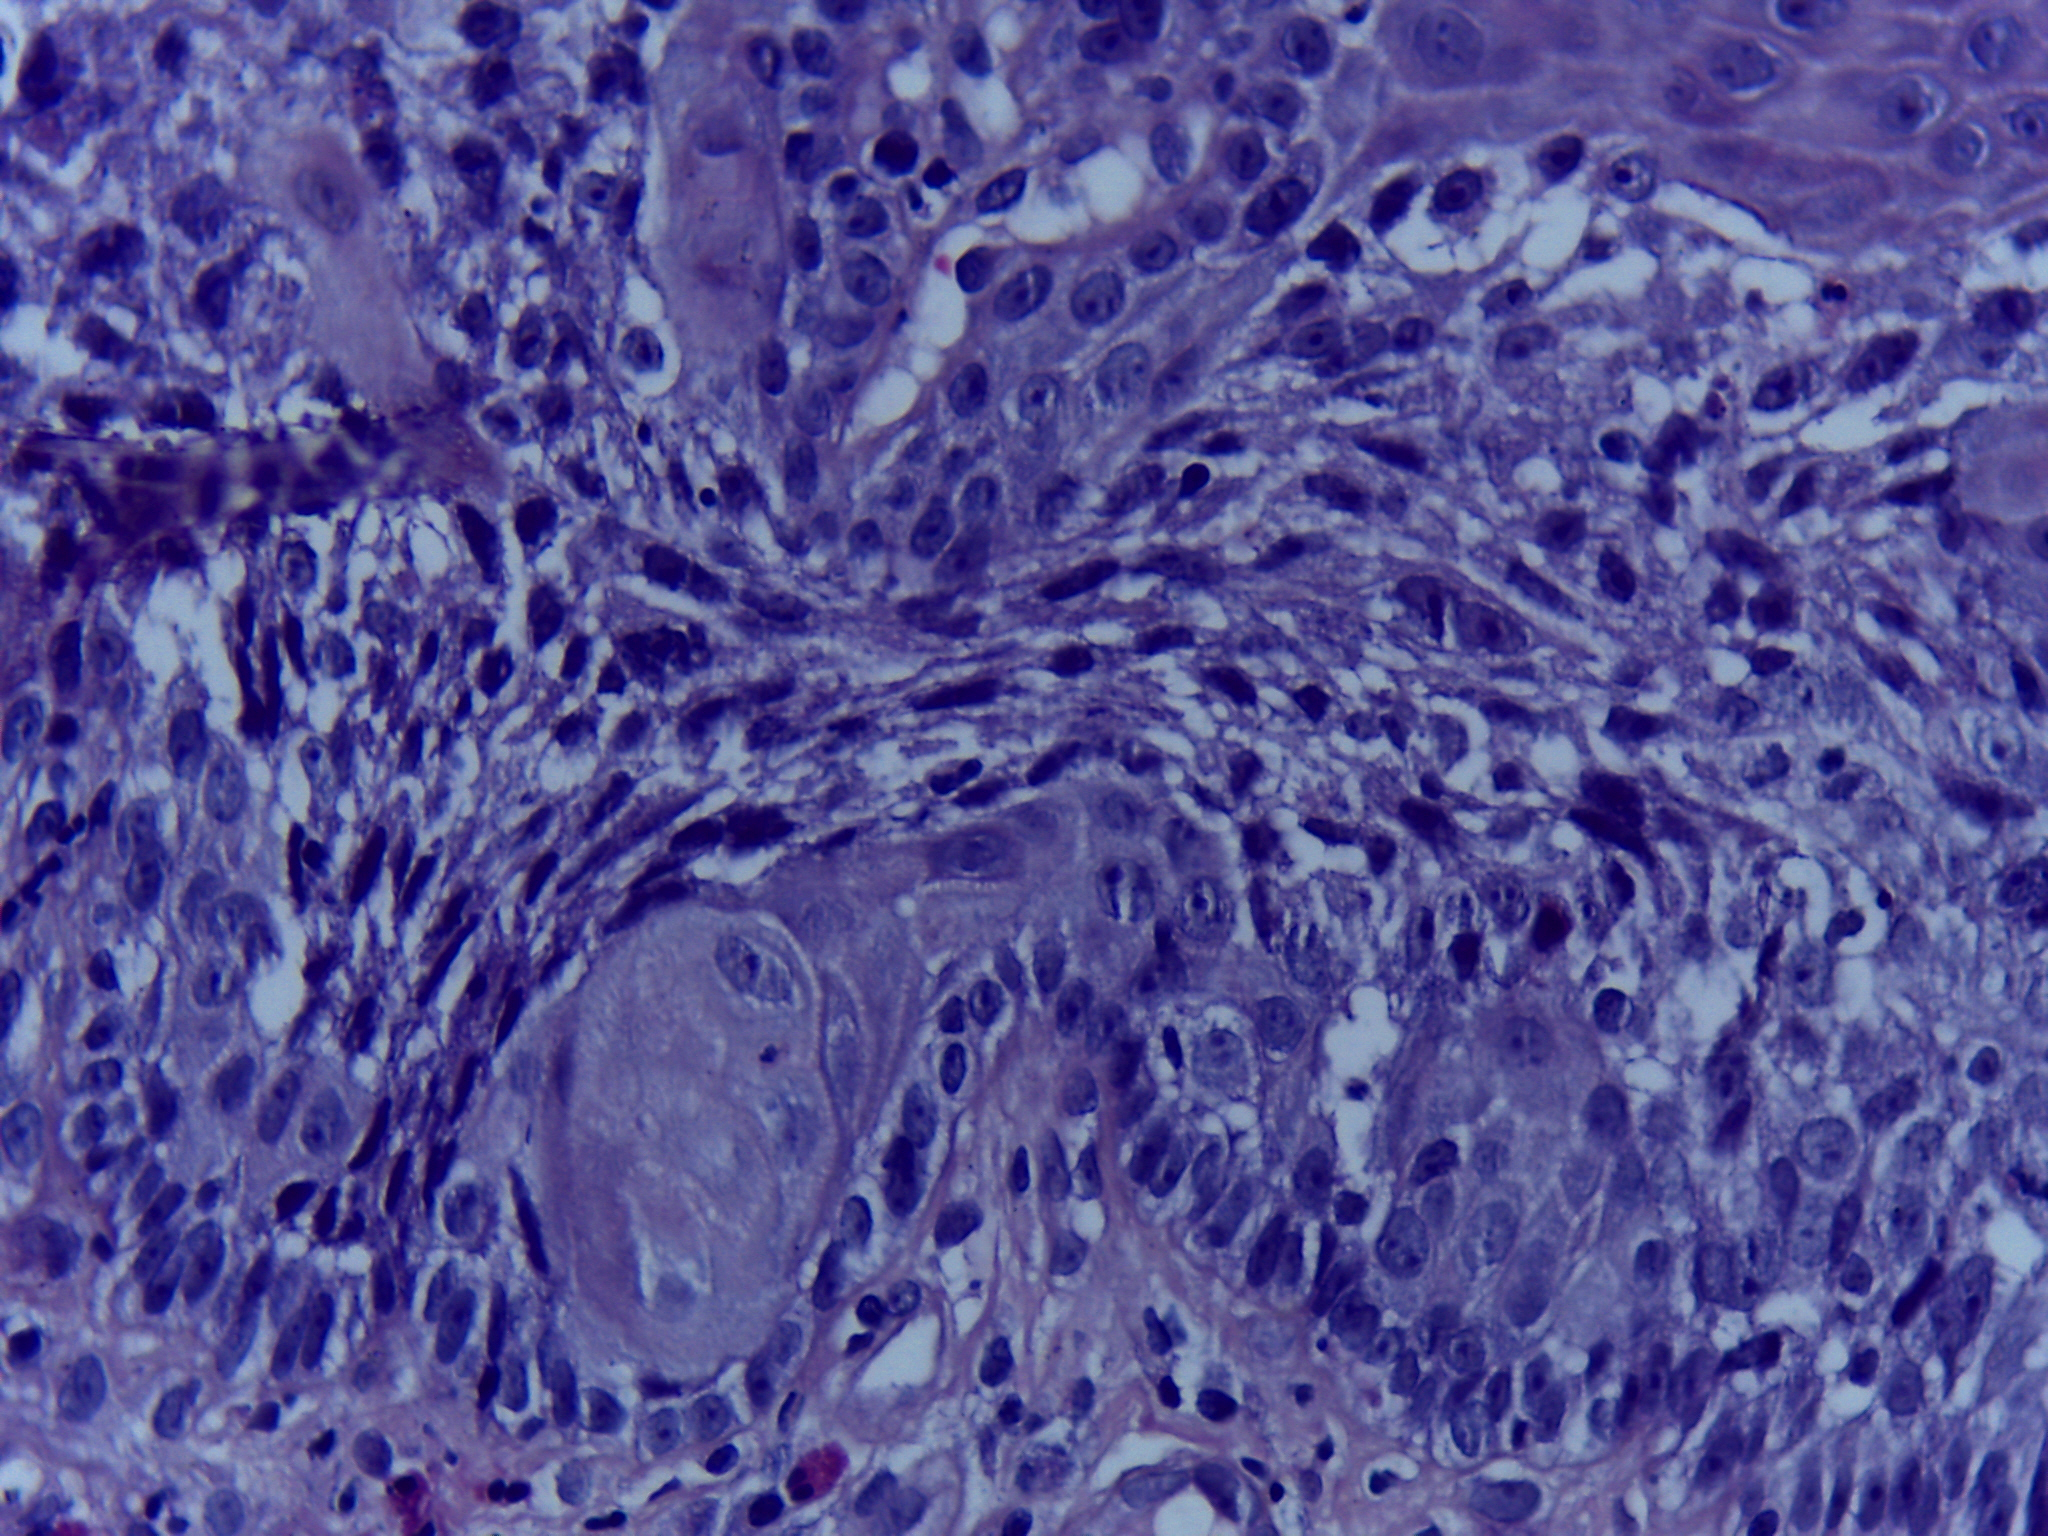
Diagnosis: OSCC